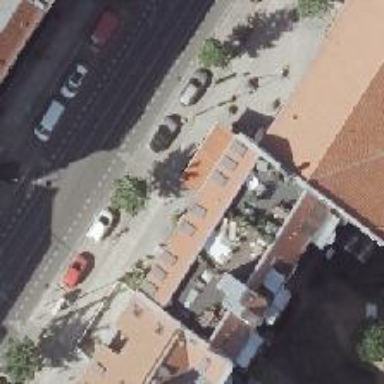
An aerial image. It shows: Restaurant.